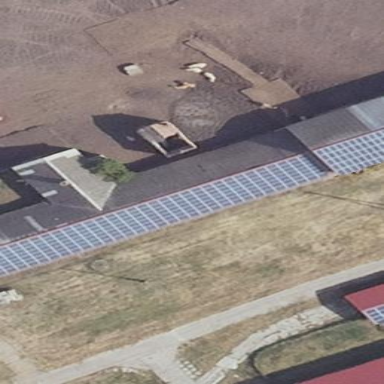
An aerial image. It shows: Small solar photovoltaic panel generator inside building.